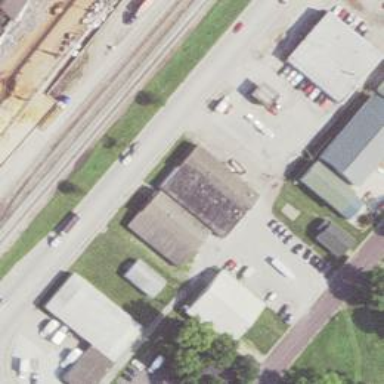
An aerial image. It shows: Alleyway designated as service road.